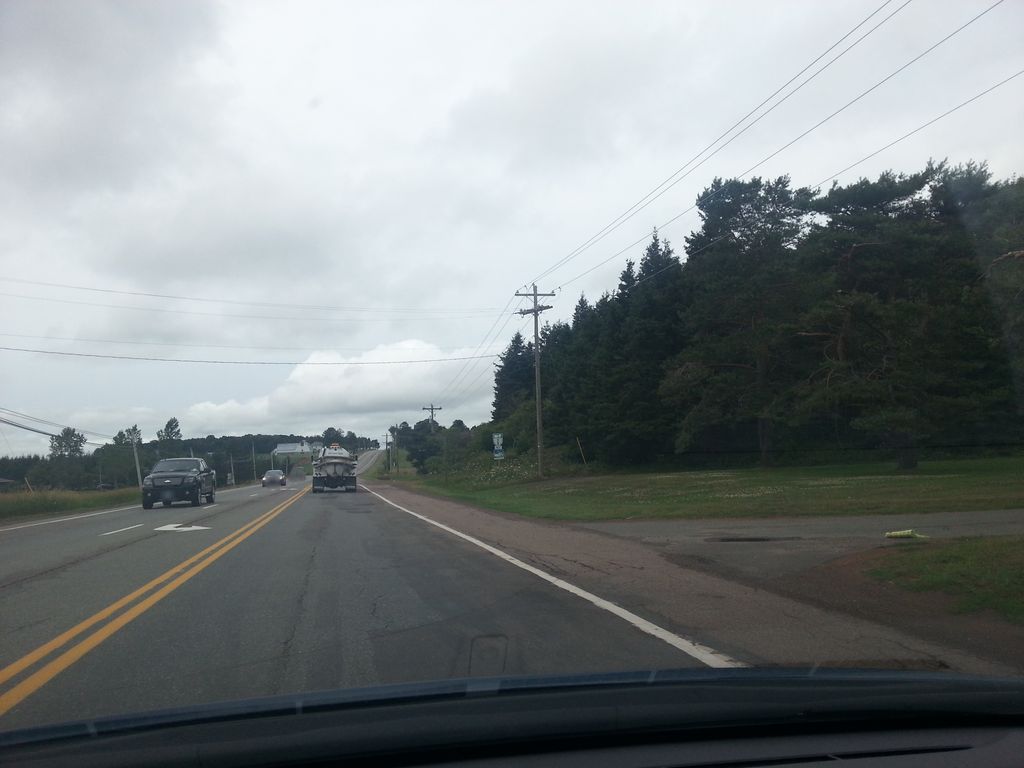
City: charlottetown